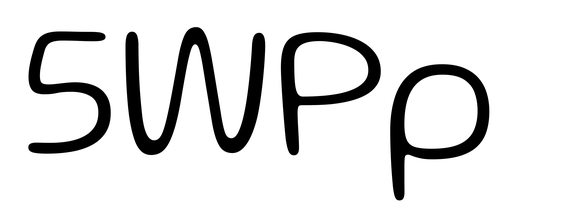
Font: Gluten_ExtraLight